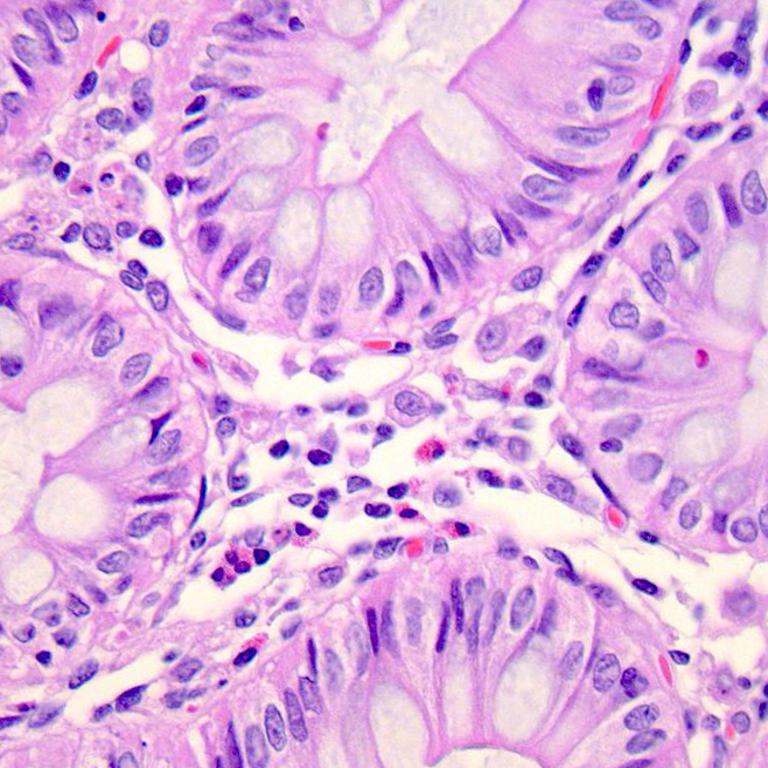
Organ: colon
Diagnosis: benign